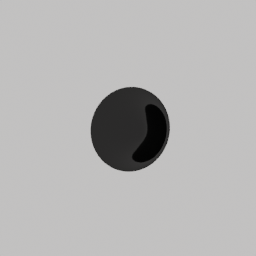
Label: tools